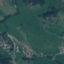
Label: Pasture